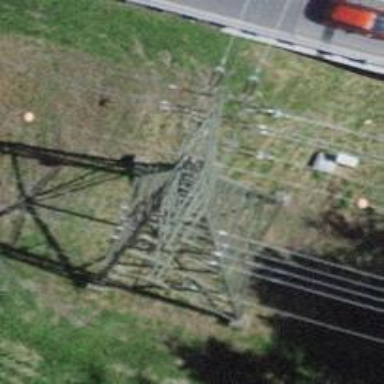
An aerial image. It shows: Power line with 10 cables.